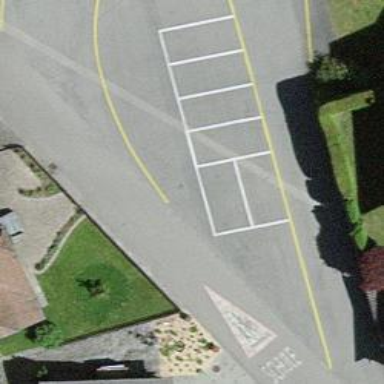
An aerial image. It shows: Public transport stop position.